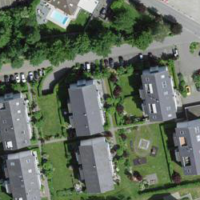
EUNIS habitat code: 55
Species observed at this site:
Echium vulgare
Daucus carota
Mercurialis perennis